Question: I have the following query:
'''
SELECT DISTINCT (
s.styleTitle
), COUNT(p.id) AS 'PictureCount'
FROM 'style' s
LEFT JOIN 'instagram_picture_style' ps ON s.id = ps.style_id
LEFT JOIN 'instagram_shop_picture' p ON ps.picture_id = p.id
LEFT JOIN 'instagram_picture_category' c ON c.picture_id = p.id
LEFT JOIN 'instagram_second_level_category' sl ON c.second_level_category_id = sl.id
WHERE sl.id =25
GROUP BY p.id
ORDER BY PictureCount
'''
however this query gives me:

I basically wanted the list to be ordered by the style that has the most pictures in it. What did I do wrong? Why is it giving me 1 on all of the styles, I am pretty sure it has more pictures for that style
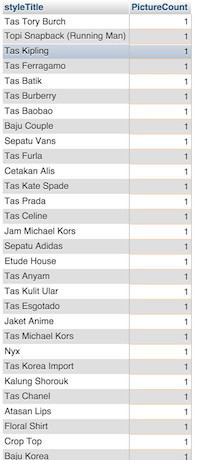
Answer: 'ORDER BY' doesn't have underscores. But equally important, you are using 'DISTINCT' in a way where you seem to think that it is a function. It is not. It is a modifies on the 'SELECT' and it applies to all columns.
You should 'group by' the same column you have in the distinct. Something like this:
'''
SELECT s.styleTitle, COUNT(p.id) AS 'PictureCount'
FROM 'style' s
LEFT JOIN 'instagram_picture_style' ps ON s.id = ps.style_id
LEFT JOIN 'instagram_shop_picture' p ON ps.picture_id = p.id
LEFT JOIN 'instagram_picture_category' c ON c.picture_id = p.id
LEFT JOIN 'instagram_second_level_category' sl ON c.second_level_category_id = sl.id
WHERE sl.id = 25
GROUP BY s.styleTitle
ORDER BY PictureCount DESC;
'''
In fact, you almost never need 'distinct' with 'group by'. If you are using, you need to think why it would be necessary.